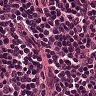
Metastatic tissue present: no